Interaction volume radius: 10 \u00c5
Interaction volume height: 15 \u00c5
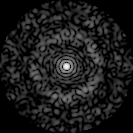
Disorder parameter: 0.842